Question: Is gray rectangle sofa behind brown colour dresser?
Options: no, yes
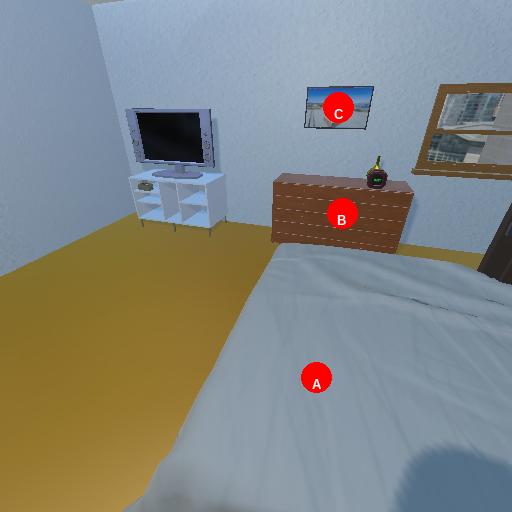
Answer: no